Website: ulta-beauty
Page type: store-pickup
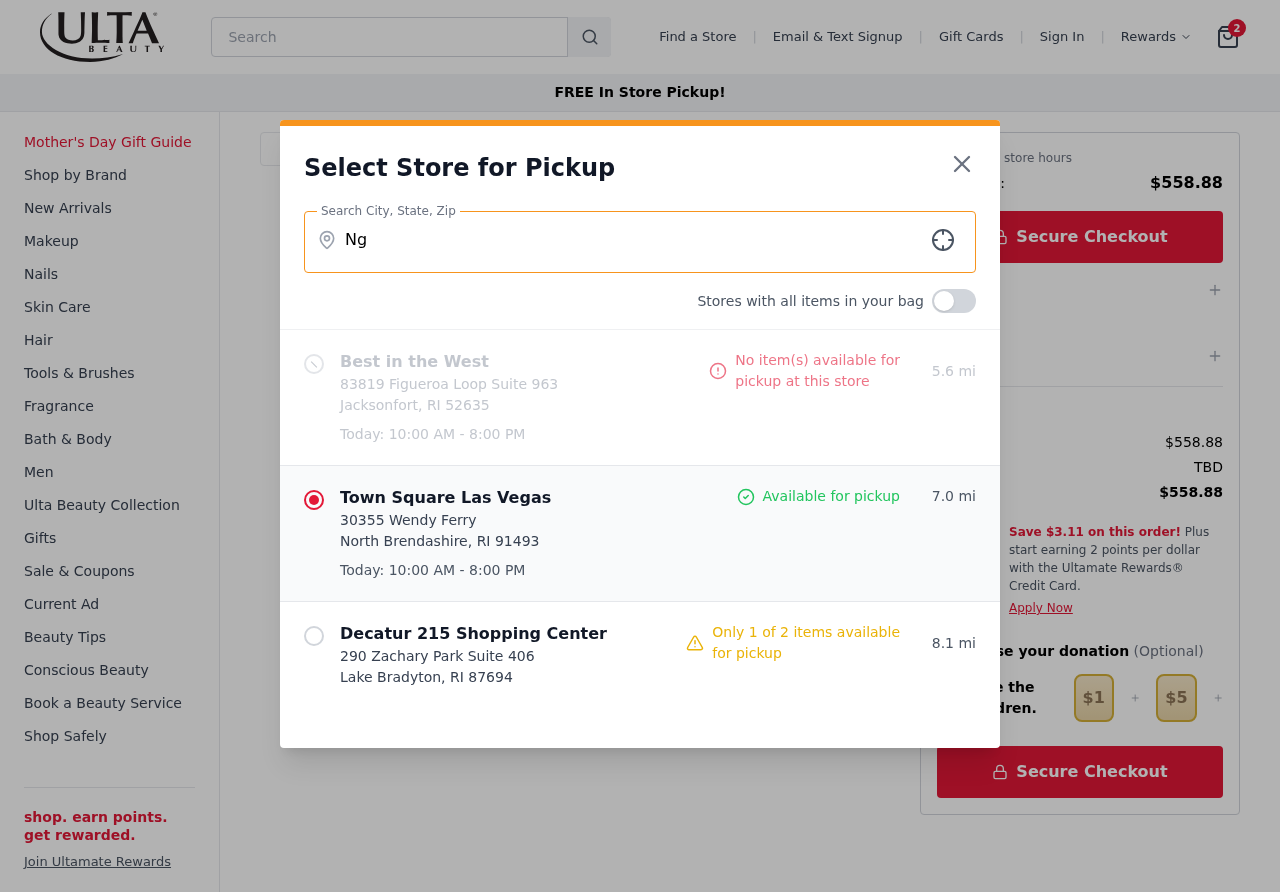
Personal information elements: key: PII_CITY
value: Nguyenfurt
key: PII_LOCATION1_CITY_STATE_ZIP
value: Jacksonfort, RI 52635
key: PII_LOCATION1_NAME
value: Best in the West
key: PII_LOCATION1_STREET
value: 83819 Figueroa Loop Suite 963
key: PII_LOCATION2_CITY_STATE_ZIP
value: North Brendashire, RI 91493
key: PII_LOCATION2_NAME
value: Town Square Las Vegas
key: PII_LOCATION2_STREET
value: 30355 Wendy Ferry
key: PII_LOCATION3_CITY_STATE_ZIP
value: Lake Bradyton, RI 87694
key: PII_LOCATION3_NAME
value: Decatur 215 Shopping Center
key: PII_LOCATION3_STREET
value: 290 Zachary Park Suite 406
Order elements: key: ORDER_NUM_ITEMS
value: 2
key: ORDER_TOTAL
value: $558.88
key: ORDER_SUBTOTAL
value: $558.88
Search elements: key: HEADER_SEARCH
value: Search
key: SEARCH_STORE_LOCATION
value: Nguyenfurt